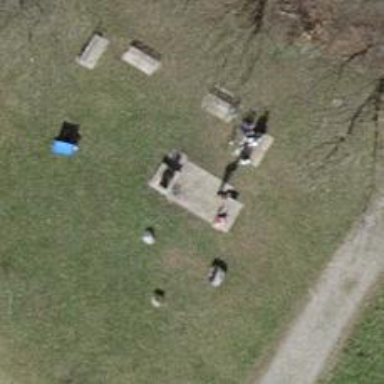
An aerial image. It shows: BBQ amenity.